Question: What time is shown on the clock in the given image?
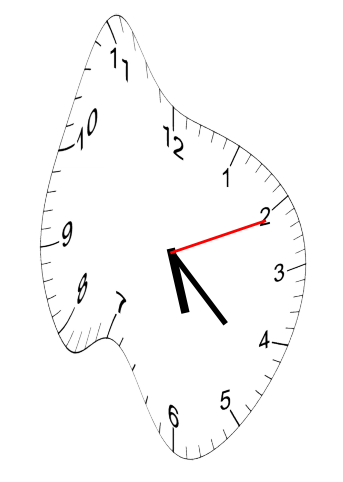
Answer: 05:22:11